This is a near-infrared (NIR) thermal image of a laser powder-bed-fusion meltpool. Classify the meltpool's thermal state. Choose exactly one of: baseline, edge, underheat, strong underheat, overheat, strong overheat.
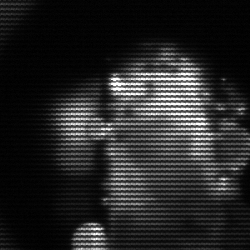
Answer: strong underheat